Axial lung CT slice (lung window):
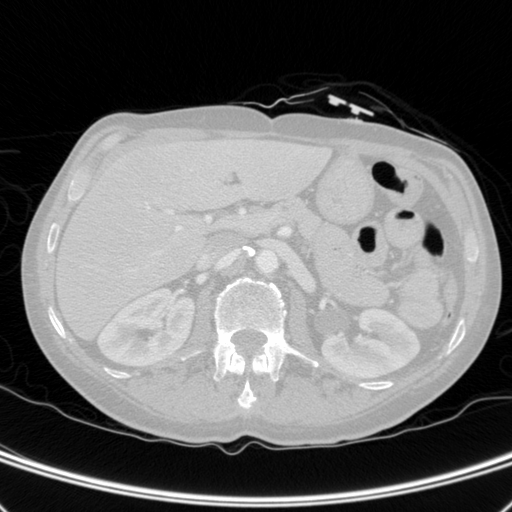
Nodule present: no